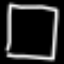
Label: square